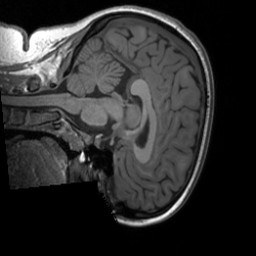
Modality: T1w
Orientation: sagittal
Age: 21
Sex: female
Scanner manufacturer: siemens
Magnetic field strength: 3 T
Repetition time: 1.9 s
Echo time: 0.00226 s